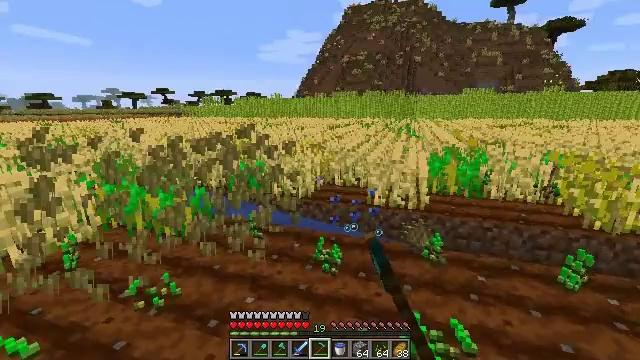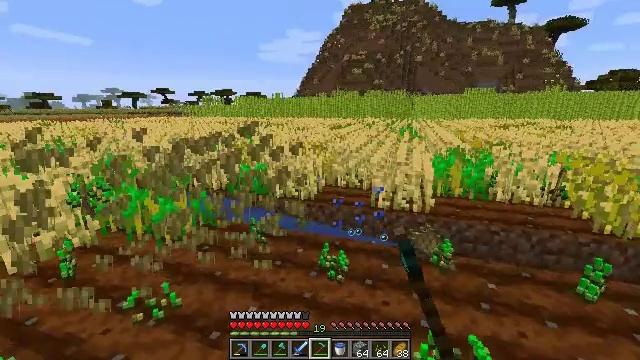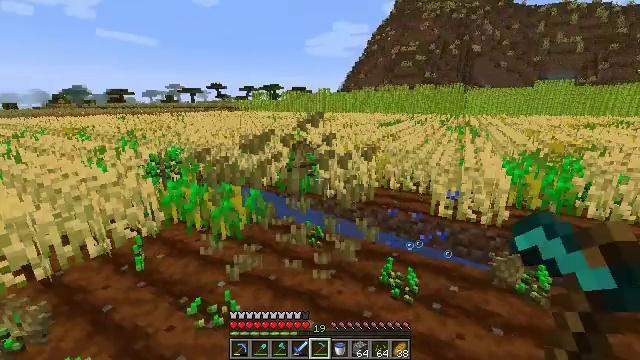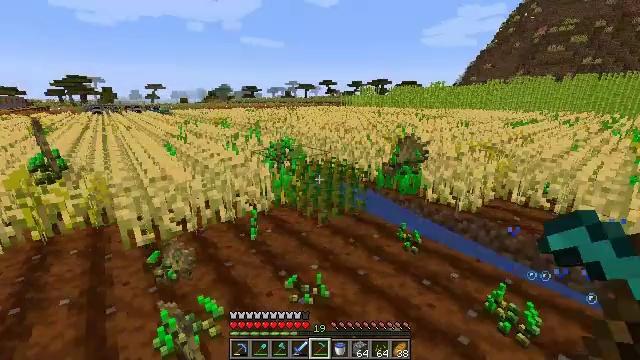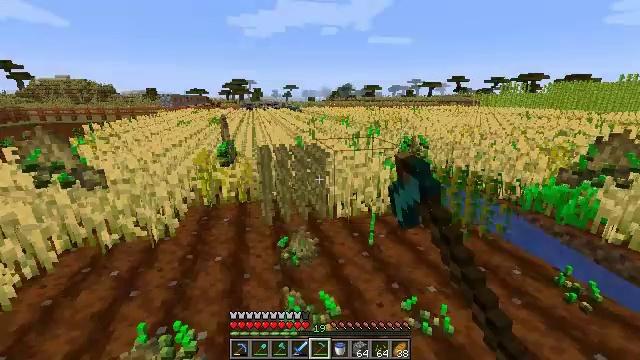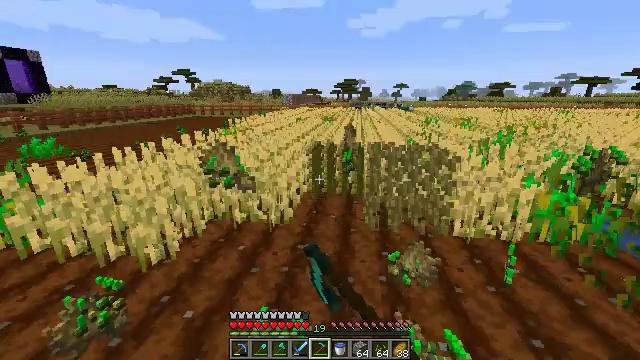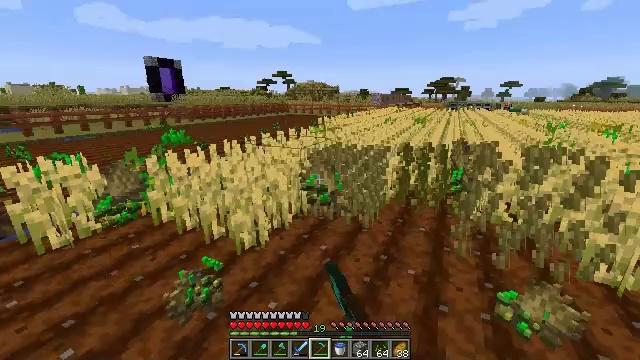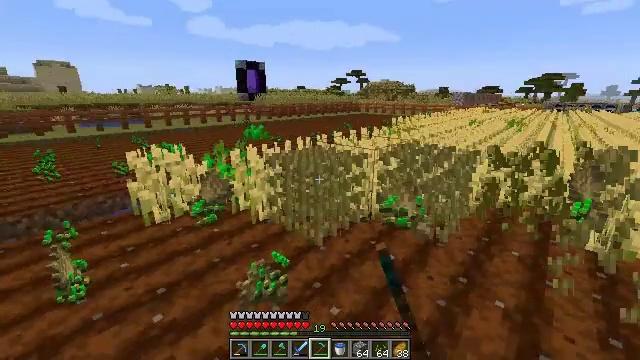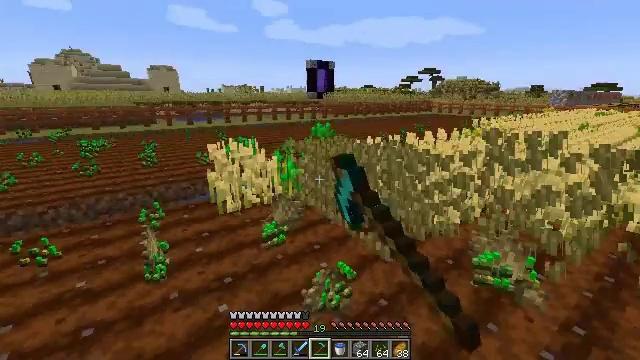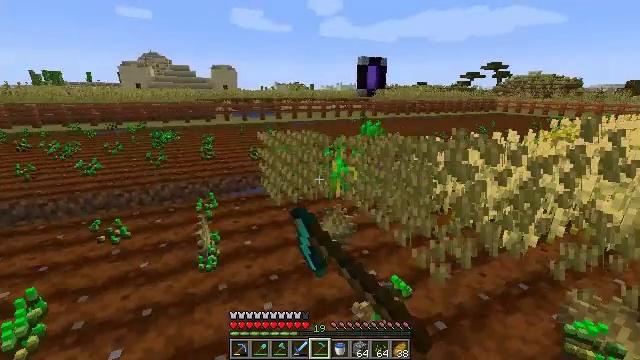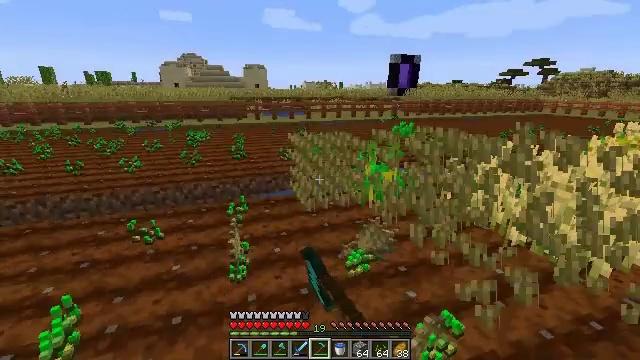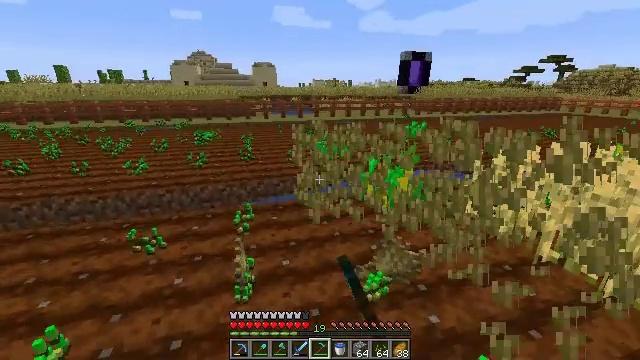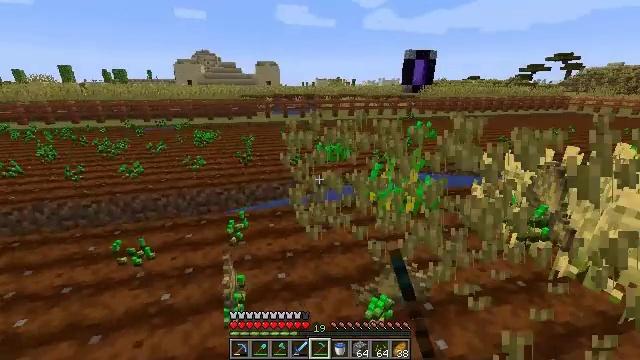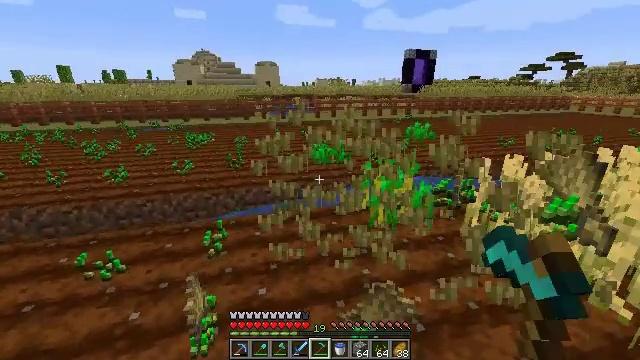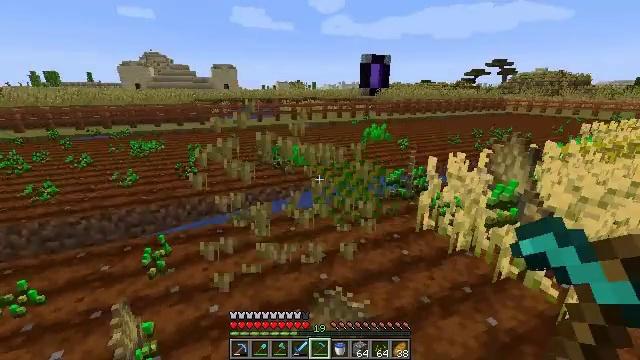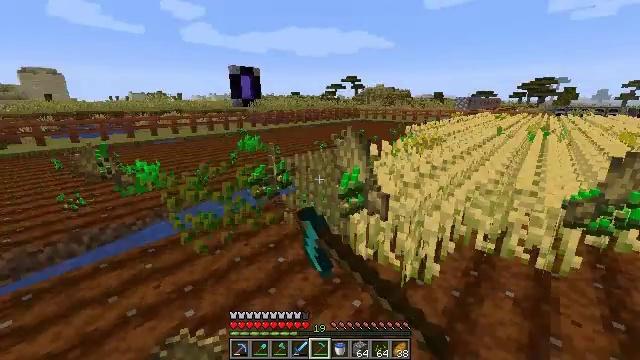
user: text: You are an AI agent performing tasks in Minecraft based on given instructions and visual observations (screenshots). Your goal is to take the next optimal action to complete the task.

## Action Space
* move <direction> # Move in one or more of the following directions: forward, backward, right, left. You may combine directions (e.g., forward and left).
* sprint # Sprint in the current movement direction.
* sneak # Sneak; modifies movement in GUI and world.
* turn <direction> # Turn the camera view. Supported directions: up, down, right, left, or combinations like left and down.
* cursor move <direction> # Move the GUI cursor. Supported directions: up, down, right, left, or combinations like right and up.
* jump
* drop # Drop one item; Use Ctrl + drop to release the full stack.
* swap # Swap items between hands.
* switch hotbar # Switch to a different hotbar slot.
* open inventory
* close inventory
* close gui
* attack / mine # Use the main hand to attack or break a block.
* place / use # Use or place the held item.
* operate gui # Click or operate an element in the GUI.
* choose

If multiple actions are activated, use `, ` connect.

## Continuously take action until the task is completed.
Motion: motion action
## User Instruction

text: Break the mature wheat plants.
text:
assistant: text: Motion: move forward and move left, attack / mine
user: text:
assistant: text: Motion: move left, turn left, attack / mine
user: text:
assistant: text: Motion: move left, turn left, attack / mine
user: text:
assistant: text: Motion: move left, turn left, attack / mine
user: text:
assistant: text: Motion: move forward and move left, turn left, attack / mine
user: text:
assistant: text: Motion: move forward and move left, turn left, attack / mine
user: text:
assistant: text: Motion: move forward and move left, turn left, attack / mine
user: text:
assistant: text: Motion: move forward and move left, turn left, attack / mine
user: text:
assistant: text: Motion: move forward and move left, turn left, attack / mine
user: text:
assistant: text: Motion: move forward, turn left, attack / mine
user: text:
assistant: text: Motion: move forward and move right, turn left, attack / mine
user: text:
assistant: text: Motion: move forward and move right, attack / mine
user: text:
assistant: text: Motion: move right, attack / mine
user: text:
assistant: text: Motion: move right, turn right, attack / mine
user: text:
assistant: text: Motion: move right, turn right and up, attack / mine
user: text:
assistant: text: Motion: move right, turn right, attack / mine
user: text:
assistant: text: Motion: move right, turn right, attack / mine
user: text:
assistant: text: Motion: move right, turn right, attack / mine
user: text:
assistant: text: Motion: move forward and move right, turn right, attack / mine
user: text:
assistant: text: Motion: move forward and move right, turn right, attack / mine
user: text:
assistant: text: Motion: move forward and move right, turn right, attack / mine
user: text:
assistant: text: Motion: move forward and move right, turn right, attack / mine
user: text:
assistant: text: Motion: move forward, turn right, attack / mine
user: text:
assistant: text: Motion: move forward, turn right, attack / mine
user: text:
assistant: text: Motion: move forward and move left, attack / mine
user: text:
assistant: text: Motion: move forward and move left, turn left, attack / mine
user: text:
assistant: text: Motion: move forward and move left, turn left, attack / mine
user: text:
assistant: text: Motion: move forward and move left, turn left, attack / mine
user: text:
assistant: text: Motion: move forward and move left, turn left, attack / mine
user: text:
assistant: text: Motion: move forward and move left, turn left, attack / mine